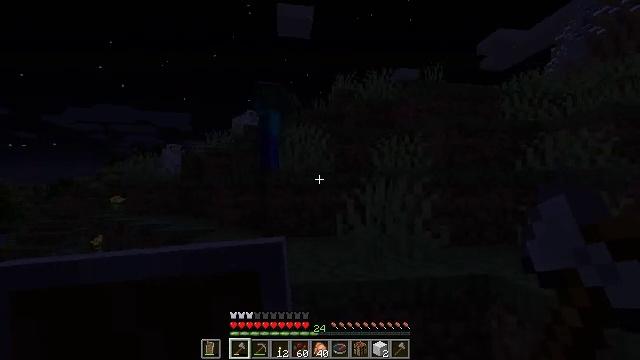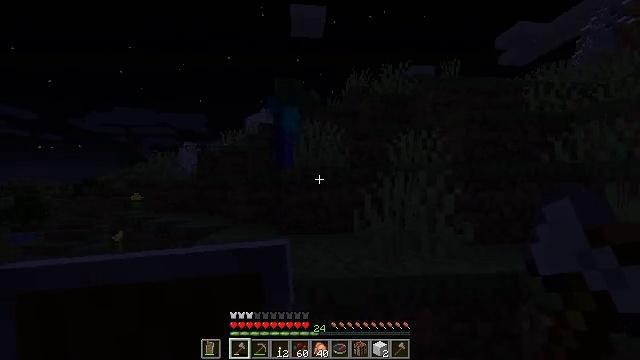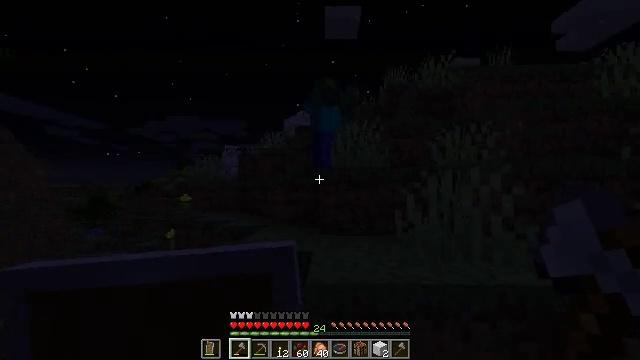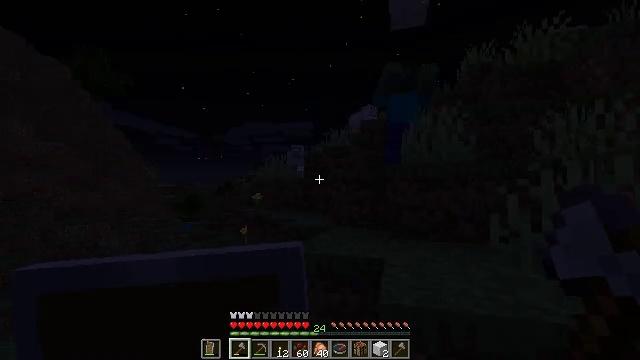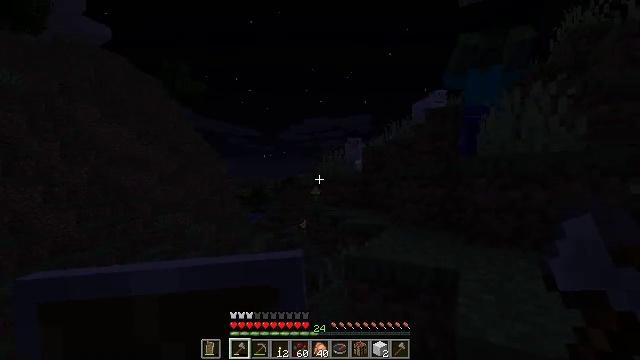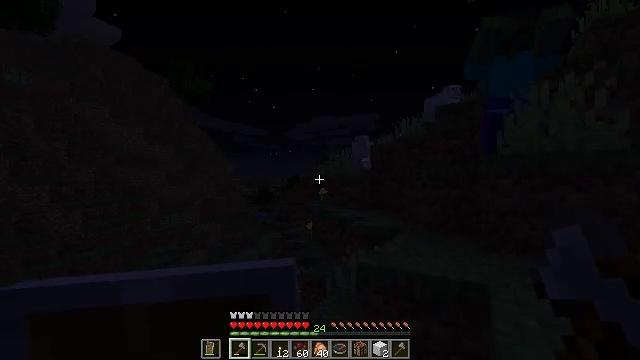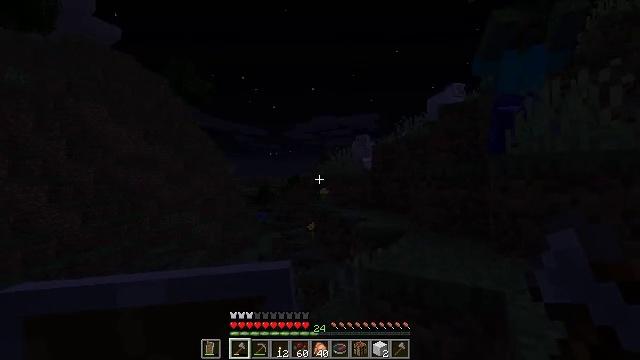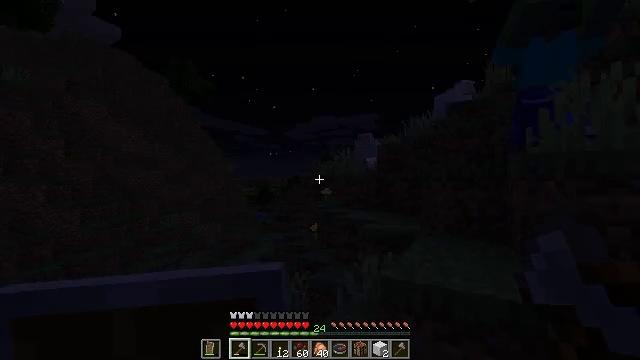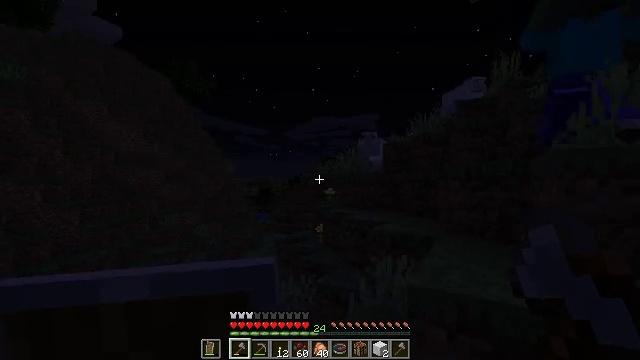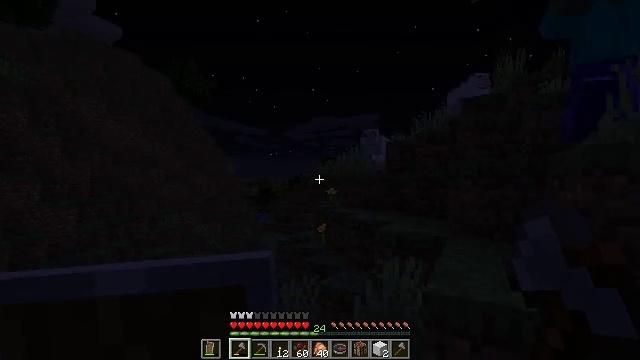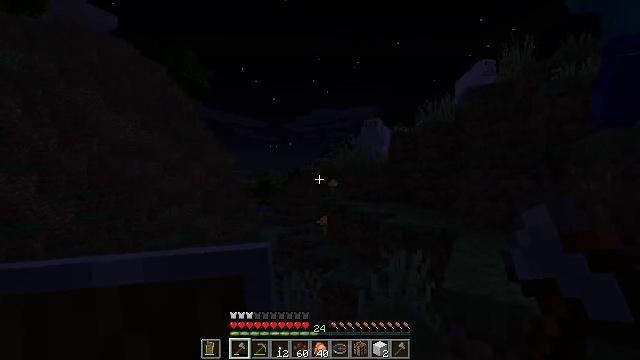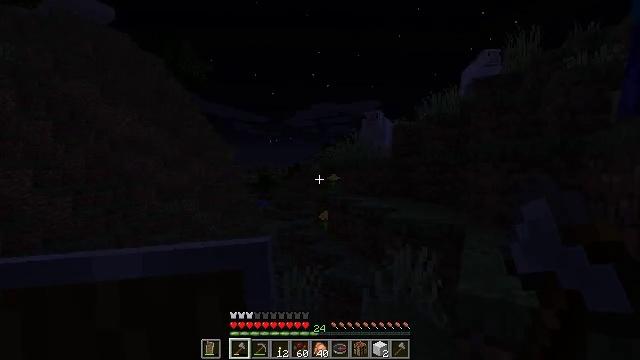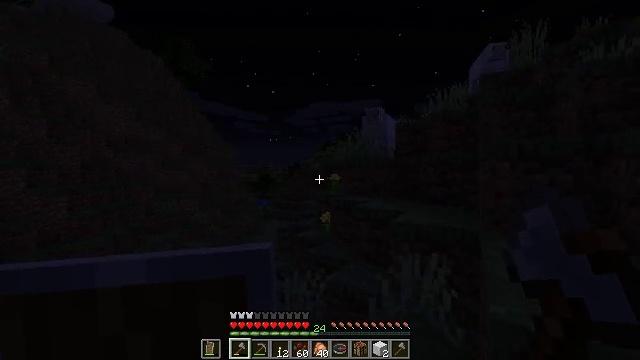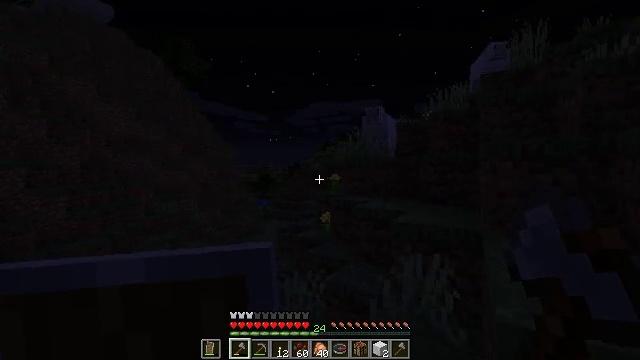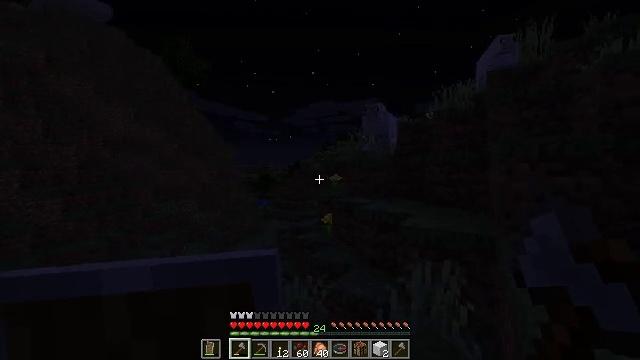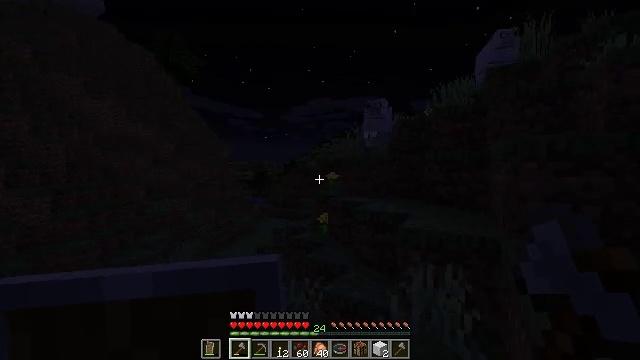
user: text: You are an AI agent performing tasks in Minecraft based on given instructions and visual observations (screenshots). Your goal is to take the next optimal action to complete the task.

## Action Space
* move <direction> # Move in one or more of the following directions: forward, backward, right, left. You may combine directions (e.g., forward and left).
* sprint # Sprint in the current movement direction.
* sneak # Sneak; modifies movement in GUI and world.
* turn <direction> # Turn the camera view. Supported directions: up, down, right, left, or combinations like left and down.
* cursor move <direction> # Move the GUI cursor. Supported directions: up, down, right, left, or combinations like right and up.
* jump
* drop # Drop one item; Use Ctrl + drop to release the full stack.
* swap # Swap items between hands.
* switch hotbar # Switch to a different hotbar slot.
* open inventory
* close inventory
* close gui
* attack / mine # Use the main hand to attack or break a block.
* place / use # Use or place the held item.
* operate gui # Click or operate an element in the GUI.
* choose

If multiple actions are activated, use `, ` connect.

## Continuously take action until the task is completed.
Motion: motion action
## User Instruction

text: Combat the sheep.
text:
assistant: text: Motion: move forward, turn left
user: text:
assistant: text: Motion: move forward, turn left
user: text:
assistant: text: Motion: move forward, turn left
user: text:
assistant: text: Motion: move forward, turn left and down
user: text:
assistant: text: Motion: move forward and move left, turn left
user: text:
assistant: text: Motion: move forward and move left
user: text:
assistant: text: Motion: move forward and move left
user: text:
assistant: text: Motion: move forward and move left
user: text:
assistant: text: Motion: move forward
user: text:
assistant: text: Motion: move forward, turn down
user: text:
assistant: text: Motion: move forward, turn down
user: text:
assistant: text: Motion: no_op
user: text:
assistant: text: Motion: no_op
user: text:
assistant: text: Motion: move forward
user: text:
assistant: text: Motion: move forward
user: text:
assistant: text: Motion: move forward, turn right
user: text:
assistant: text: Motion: turn right
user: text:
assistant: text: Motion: move forward, turn right
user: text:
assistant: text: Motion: move forward, turn right
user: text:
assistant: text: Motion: move forward
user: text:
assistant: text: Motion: move forward
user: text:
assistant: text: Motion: move forward, jump
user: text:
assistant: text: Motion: move forward, jump
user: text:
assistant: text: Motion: move forward, turn right, jump
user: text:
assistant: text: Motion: move forward, turn right, jump
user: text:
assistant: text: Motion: move forward and move right, turn right, jump
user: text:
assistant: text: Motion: move forward and move right, turn right
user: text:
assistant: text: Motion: move forward and move right, turn right
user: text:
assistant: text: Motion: move forward and move right, turn right
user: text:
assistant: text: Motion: move forward and move right, turn right